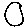
Label: circle